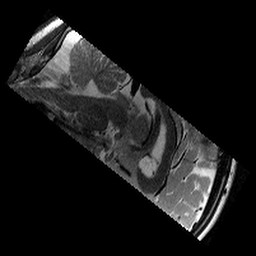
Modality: T2w
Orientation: sagittal
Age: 11
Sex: male
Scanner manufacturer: siemens
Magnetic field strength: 3 T
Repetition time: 9.23 s
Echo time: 0.067 s